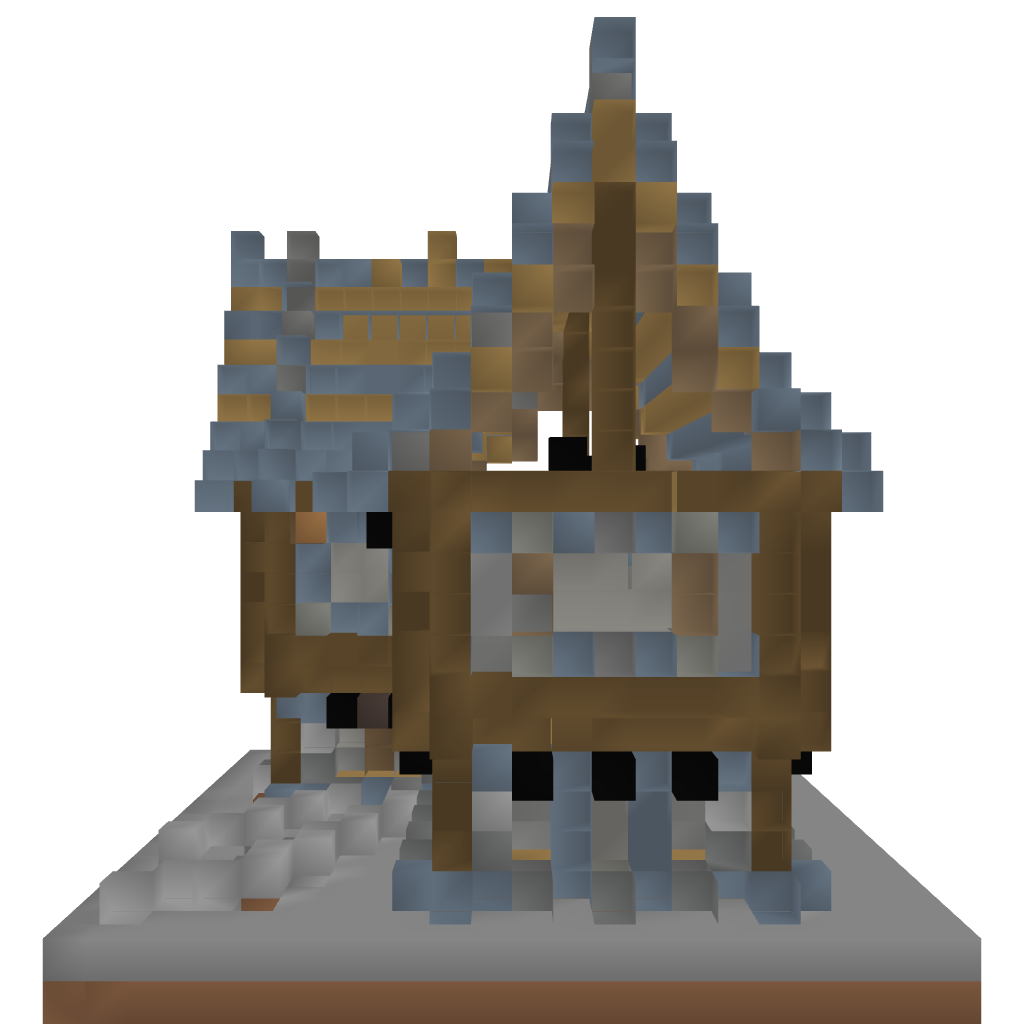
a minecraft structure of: Medium Medieval House